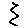
Label: zigzag